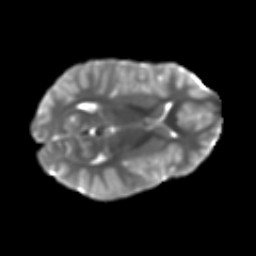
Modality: T2w
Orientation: axial
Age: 11
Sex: female
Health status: ill
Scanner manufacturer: ge
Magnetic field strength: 3 T
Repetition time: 6.752 s
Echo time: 0.079 s